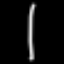
Label: line